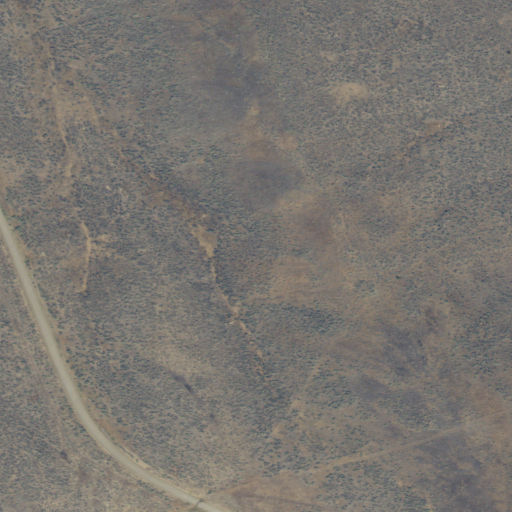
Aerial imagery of valley in Oregon named East Long Hollow containing shrub, open development, low intensity development, and medium intensity development